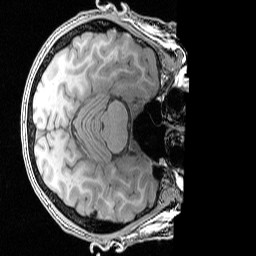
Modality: T1w
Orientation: axial
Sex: male
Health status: ill
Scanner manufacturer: siemens
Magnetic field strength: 3 T
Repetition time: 1.57 s
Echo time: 0.00342 s